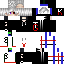
A female human skin with dark skin, wearing brown long hair dressed in a red tshirt and black pants, featuring a closed mouth.